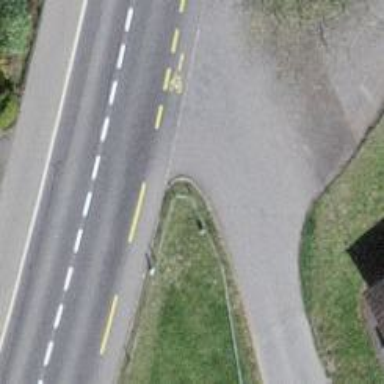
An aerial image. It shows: Service road with asphalt surface and grade1 tracktype.